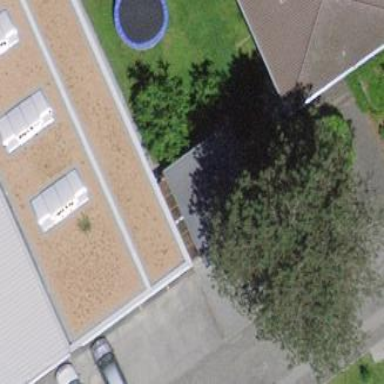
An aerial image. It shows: View of roof of building.